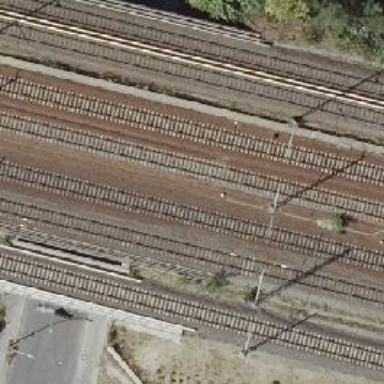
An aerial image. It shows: Railway with electrified contact lines.